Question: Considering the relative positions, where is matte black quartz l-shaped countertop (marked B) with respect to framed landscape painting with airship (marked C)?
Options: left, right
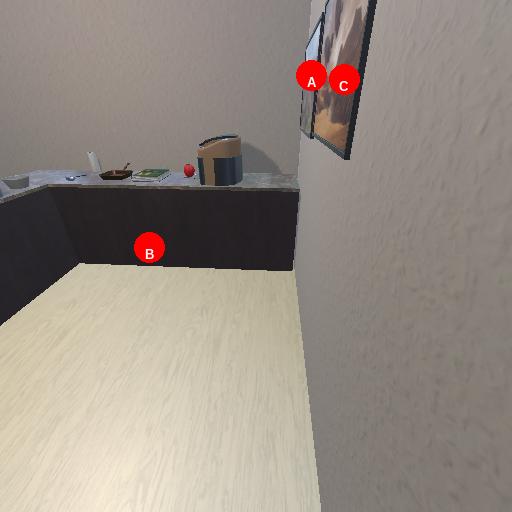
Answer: left